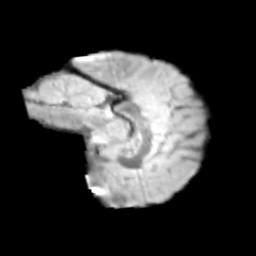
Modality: T2w
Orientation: sagittal
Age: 10
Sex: male
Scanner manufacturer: siemens
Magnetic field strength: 3 T
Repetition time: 3.8 s
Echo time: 0.07 s